Interaction volume radius: 5 \u00c5
Interaction volume height: 10 \u00c5
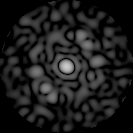
Disorder parameter: 0.8177